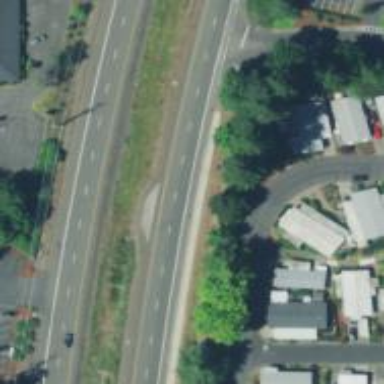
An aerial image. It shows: This image shows trunk highway that functions as expressway.